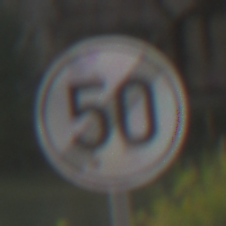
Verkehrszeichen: EndeGeschwindigkeit50
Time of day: MorningAfternoon
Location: Outdoor (Suburban)
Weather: PartlyCloudy
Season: NotSpecified
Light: Natural